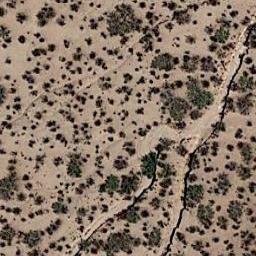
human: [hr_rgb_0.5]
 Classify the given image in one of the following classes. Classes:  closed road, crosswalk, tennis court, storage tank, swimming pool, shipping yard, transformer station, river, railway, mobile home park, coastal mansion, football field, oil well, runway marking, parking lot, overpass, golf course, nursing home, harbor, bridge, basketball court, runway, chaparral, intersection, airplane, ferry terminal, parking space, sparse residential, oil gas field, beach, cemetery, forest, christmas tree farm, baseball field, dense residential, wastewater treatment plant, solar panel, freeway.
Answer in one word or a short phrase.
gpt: chaparral